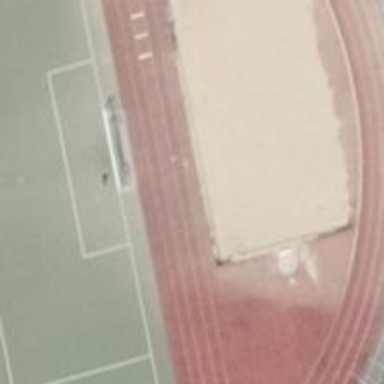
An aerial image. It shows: Athletic track located in leisure land area.